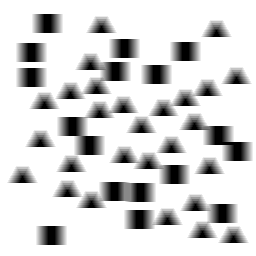
Squares: 17
Triangles: 27
Stars: 0
Total shapes: 44